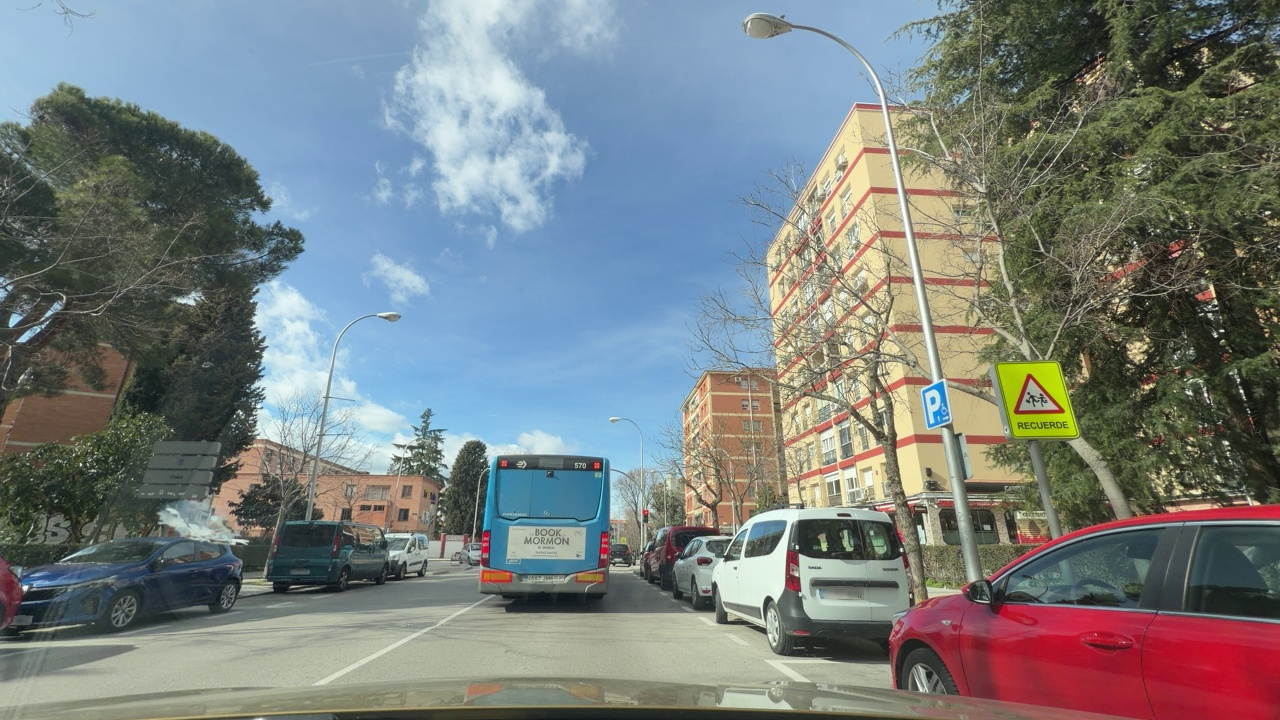
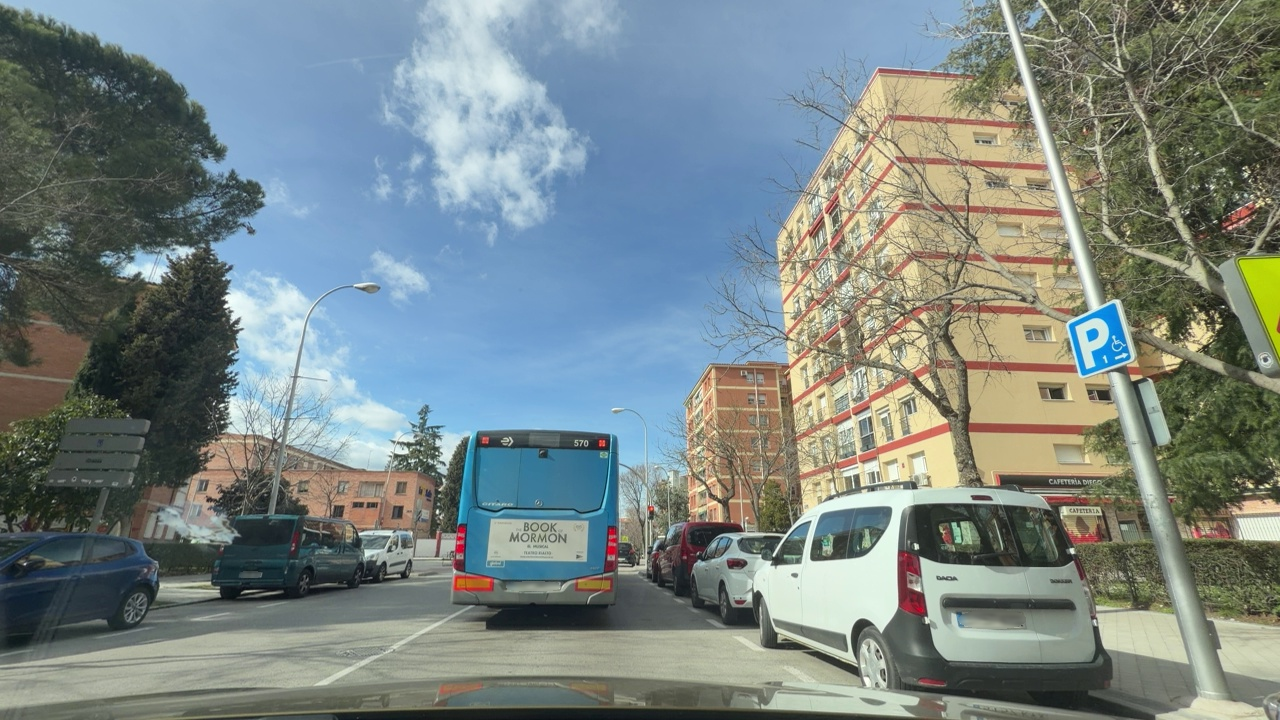
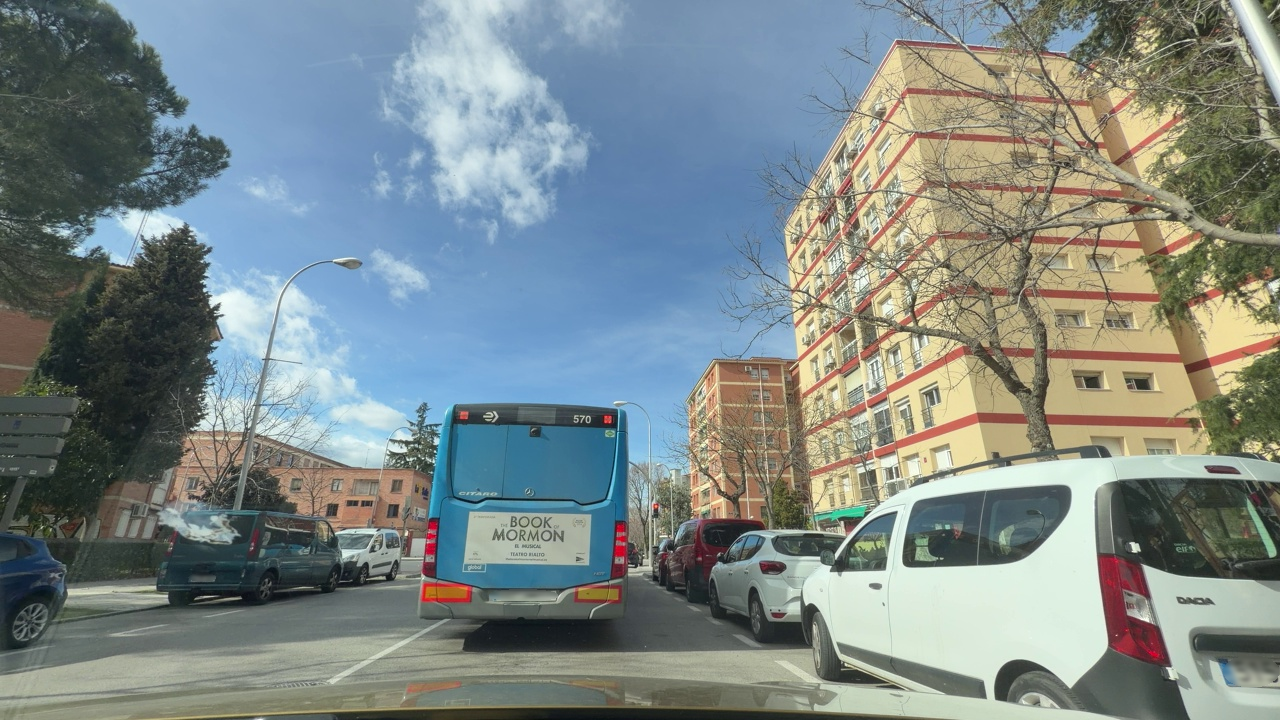
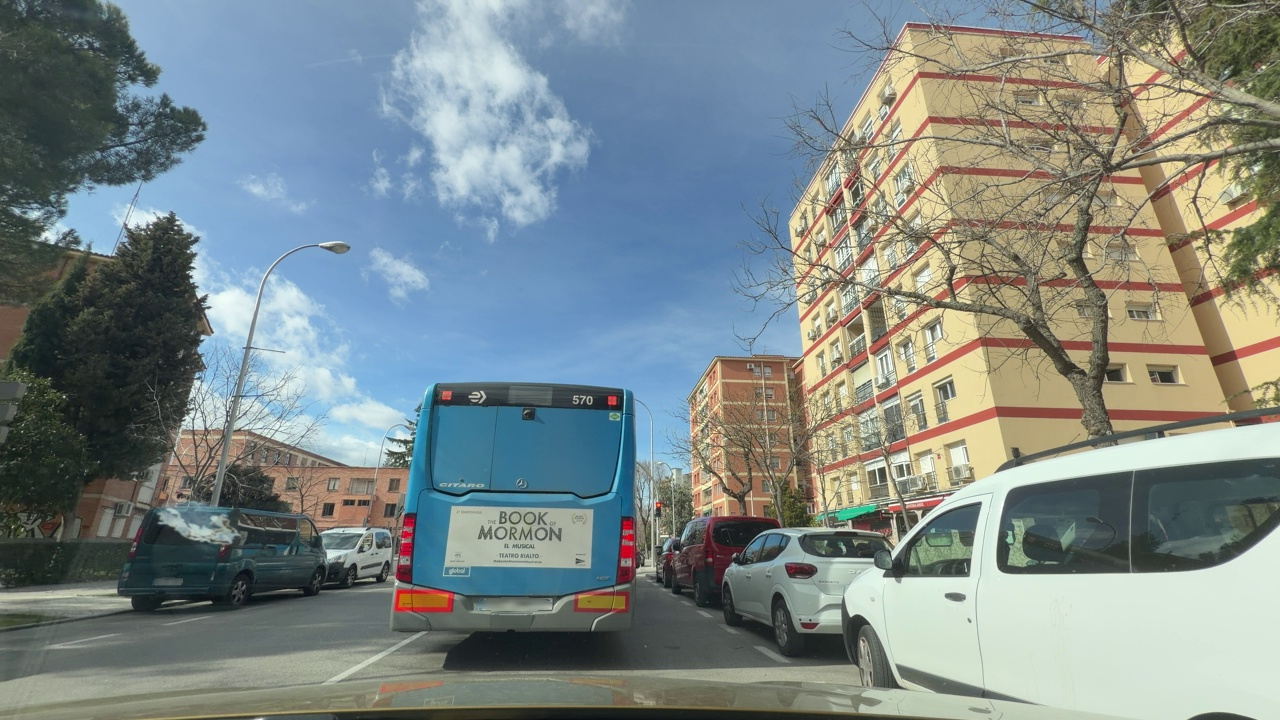
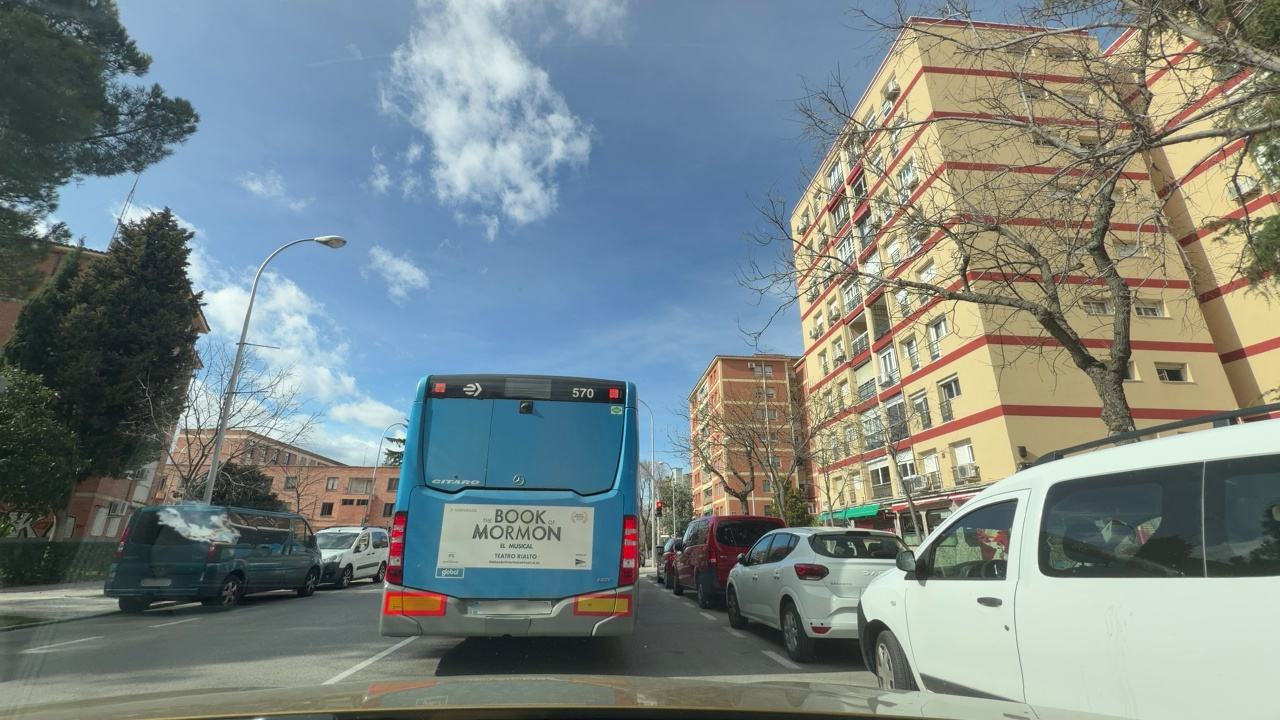
Situation: Leading braking
Question: Is there a vehicle directly ahead in the ego lane with brake lights on?
Answer: Yes
Reasoning: There is a blue bus ahead with the traffic lights on

Situation: Leading braking
Question: Is the distance between the ego vehicle and the vehicle ahead decreasing?
Answer: Yes
Reasoning: As the bus is stopped the distance between the ego vehicle and the bus decreases along the scene

Situation: Leading braking
Question: Is either the ego vehicle or the leading vehicle stationary?
Answer: Yes
Reasoning: The bus appears to be stationary because of the presence of a traffic light

Situation: Leading braking
Question: Is the ego vehicle decelerating due to dense traffic or congestion ahead?
Answer: Yes
Reasoning: It appear that the urban road has dense traffic and traffic lights present that may be causing the deceleration of the ego vehicle